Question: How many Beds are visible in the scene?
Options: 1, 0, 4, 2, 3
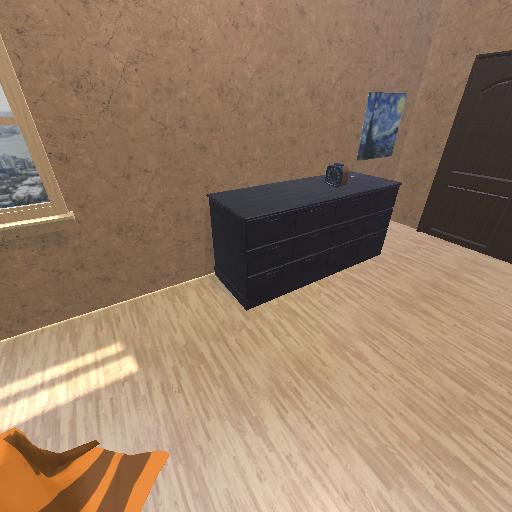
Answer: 1